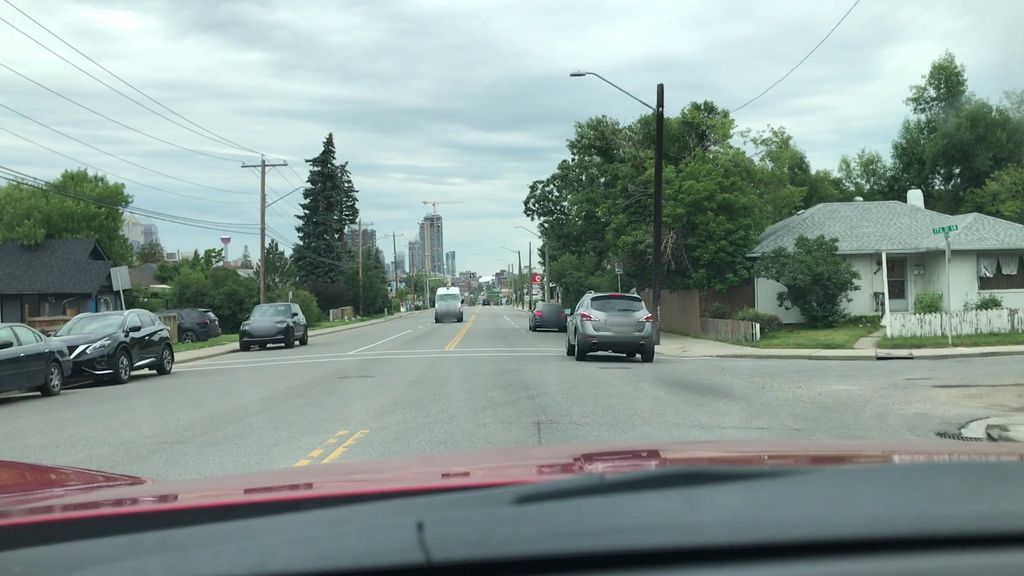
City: calgary